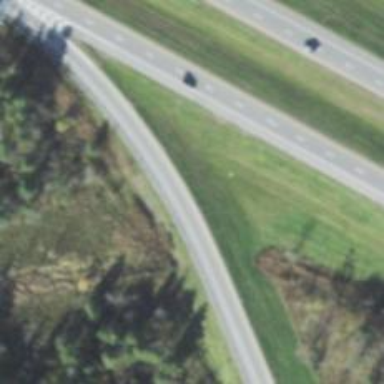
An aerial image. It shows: Asphalt motorway link with embankment.